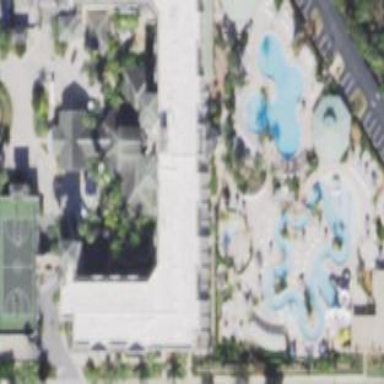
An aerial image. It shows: Hotel building.